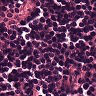
Metastatic tissue present: no